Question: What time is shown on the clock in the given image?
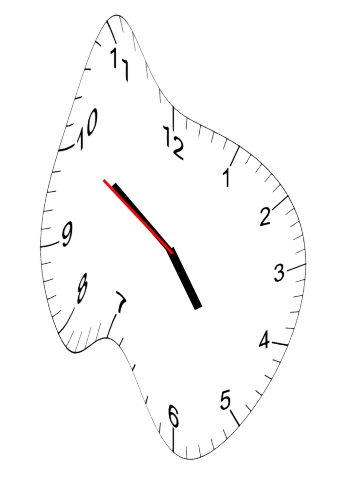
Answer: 04:50:50